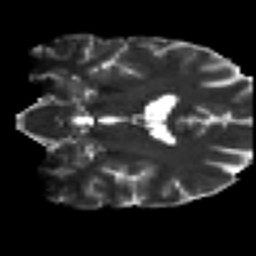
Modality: T2w
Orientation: coronal
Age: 22
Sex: female
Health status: ill
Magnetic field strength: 3 T
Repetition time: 8.4 s
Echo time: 0.0926 s